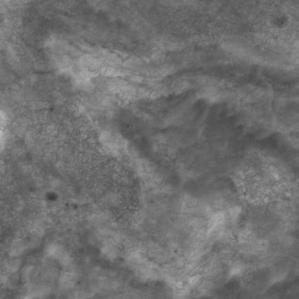
Label: non_frost